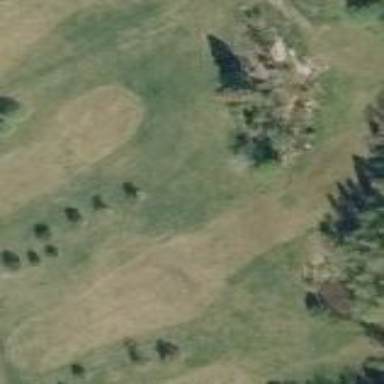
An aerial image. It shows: Golf fairway surrounded by grass.